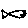
Label: fish